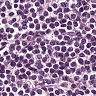
Metastatic tissue present: no